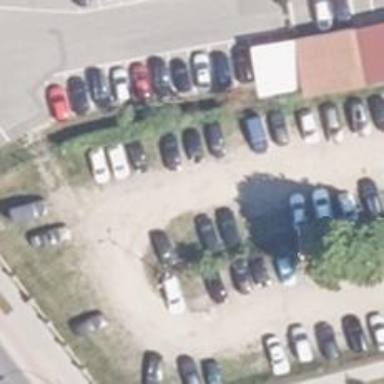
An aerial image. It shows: Road serving as parking aisle.